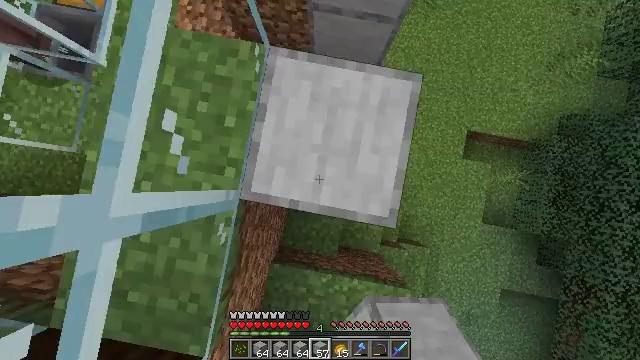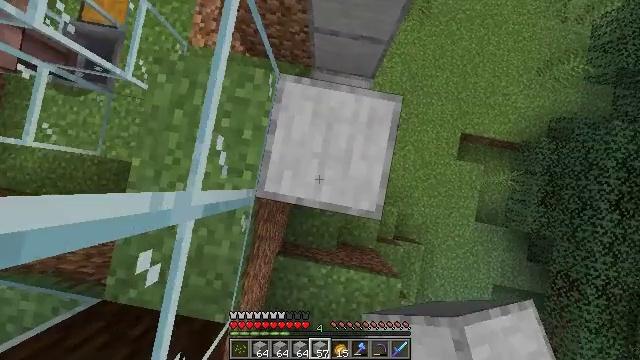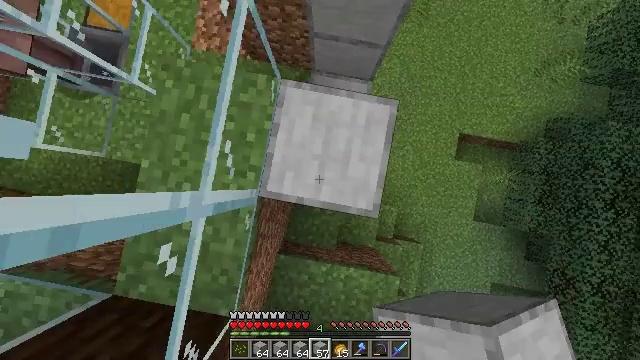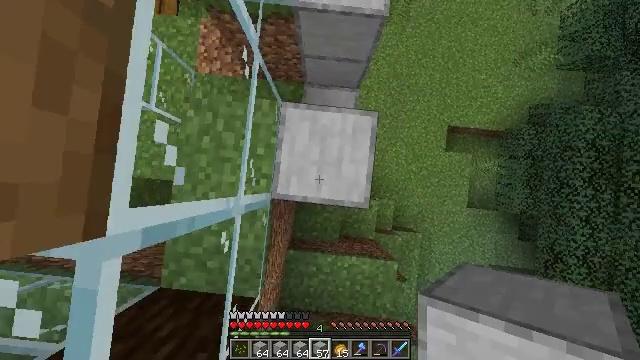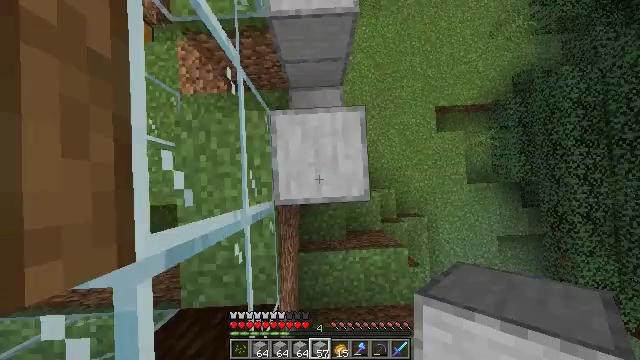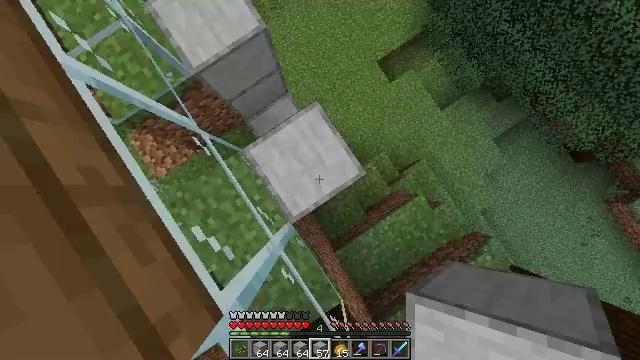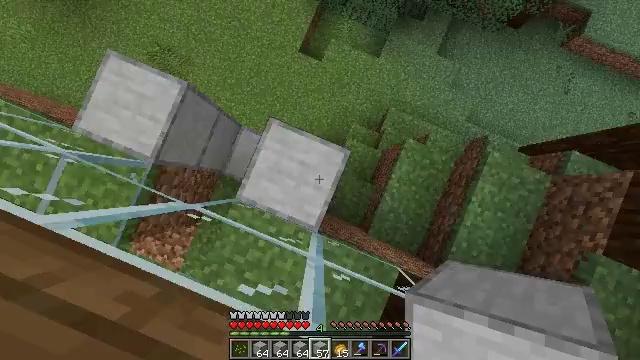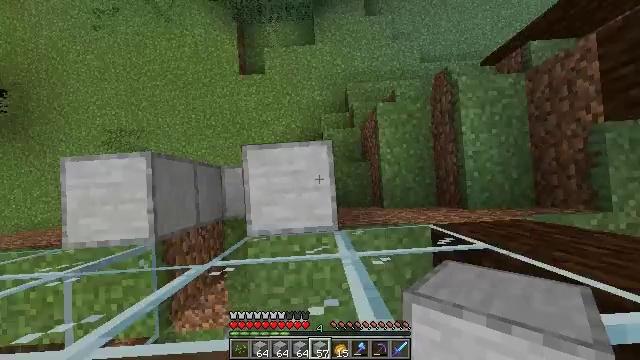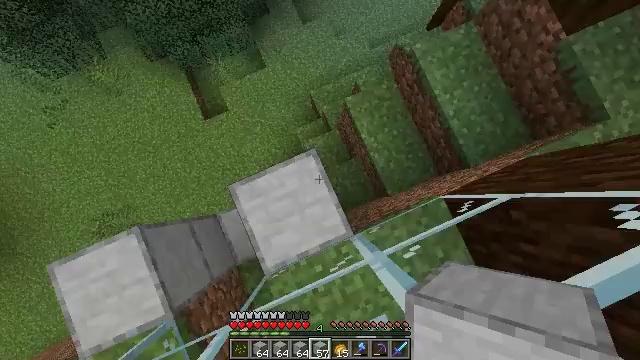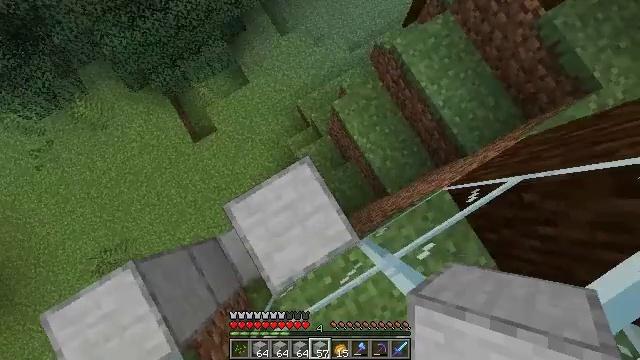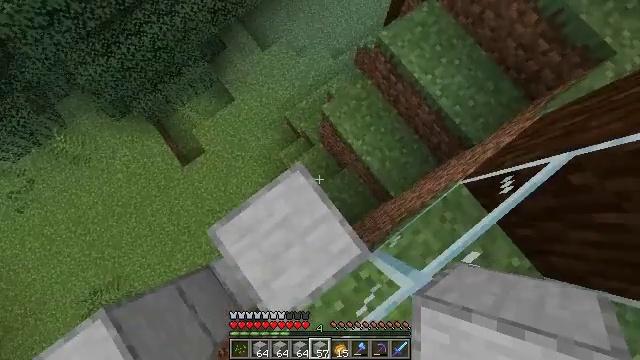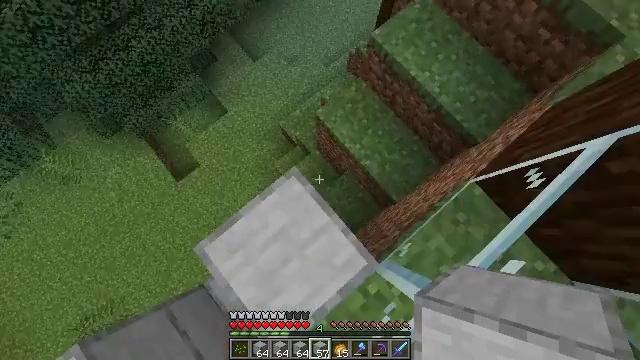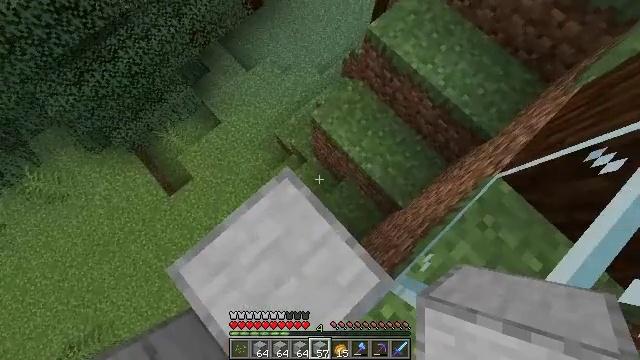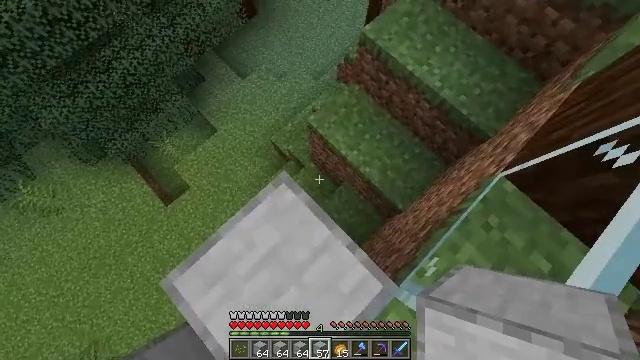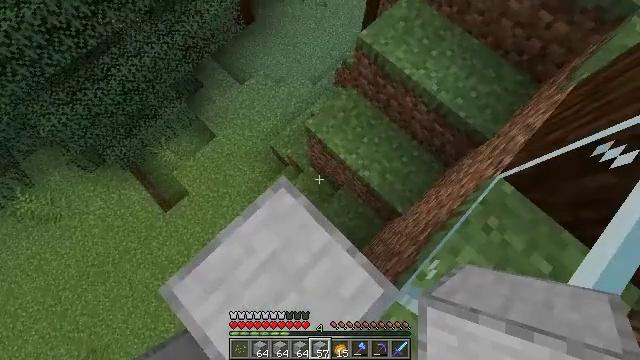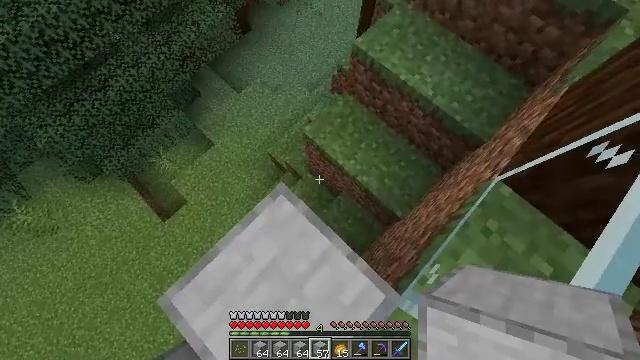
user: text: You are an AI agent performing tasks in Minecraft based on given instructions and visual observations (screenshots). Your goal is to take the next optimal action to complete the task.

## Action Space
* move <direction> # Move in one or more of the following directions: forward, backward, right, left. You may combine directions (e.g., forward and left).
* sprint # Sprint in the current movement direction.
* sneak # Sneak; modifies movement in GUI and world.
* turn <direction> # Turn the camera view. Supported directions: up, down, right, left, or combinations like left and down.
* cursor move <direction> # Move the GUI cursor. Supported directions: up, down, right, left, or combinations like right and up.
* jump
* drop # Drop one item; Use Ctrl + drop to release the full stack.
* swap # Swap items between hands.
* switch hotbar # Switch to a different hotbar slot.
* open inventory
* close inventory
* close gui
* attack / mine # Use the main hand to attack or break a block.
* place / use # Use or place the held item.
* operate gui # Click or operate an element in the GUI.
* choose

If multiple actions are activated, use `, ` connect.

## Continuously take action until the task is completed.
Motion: motion action
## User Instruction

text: Break the large fern to clear the space.
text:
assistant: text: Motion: jump
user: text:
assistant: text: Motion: no_op
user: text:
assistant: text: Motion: turn right
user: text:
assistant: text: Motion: turn right
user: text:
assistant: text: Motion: turn right
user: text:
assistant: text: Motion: turn right
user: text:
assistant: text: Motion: turn right
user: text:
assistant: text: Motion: turn right and up
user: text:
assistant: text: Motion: turn right and up
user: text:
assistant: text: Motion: turn right and up
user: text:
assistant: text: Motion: turn right and up
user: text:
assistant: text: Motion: turn right and up
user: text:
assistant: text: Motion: turn right and up
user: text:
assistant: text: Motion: no_op
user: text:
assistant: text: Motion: turn right and up
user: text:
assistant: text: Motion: turn right and up
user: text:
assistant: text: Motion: move forward, turn right and up
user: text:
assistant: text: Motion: move forward, turn right and up
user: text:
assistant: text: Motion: move forward
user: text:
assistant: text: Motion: move forward
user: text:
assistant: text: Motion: move forward
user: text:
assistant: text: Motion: move forward, turn left
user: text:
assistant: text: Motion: move forward, turn left
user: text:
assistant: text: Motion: move forward and move right, turn left
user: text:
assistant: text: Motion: move forward and move right, turn left
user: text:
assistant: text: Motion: move right, turn left and up
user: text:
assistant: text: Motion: turn left and up
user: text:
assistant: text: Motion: turn left and up
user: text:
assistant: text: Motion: turn left and up
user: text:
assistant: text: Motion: turn left and up